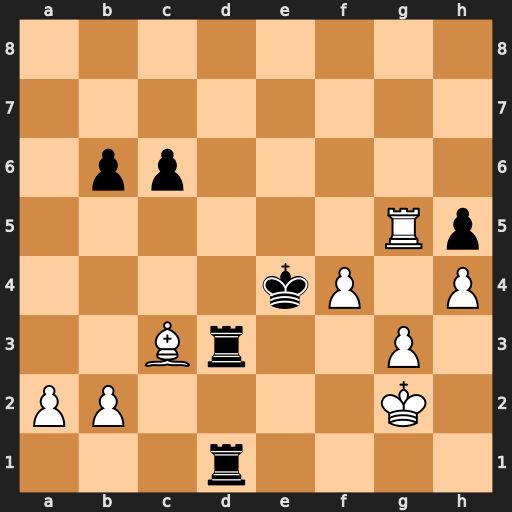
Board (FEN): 8/8/1pp5/6Rp/4kP1P/2Br2P1/PP4K1/3r4
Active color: w
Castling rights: -
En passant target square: -
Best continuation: Re5#